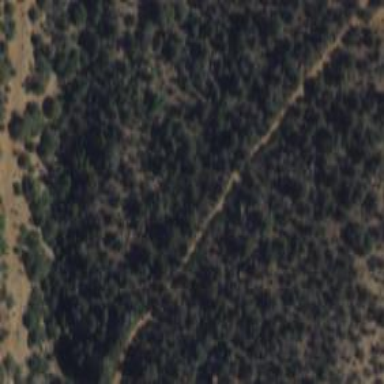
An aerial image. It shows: Track with grade3 cutline.